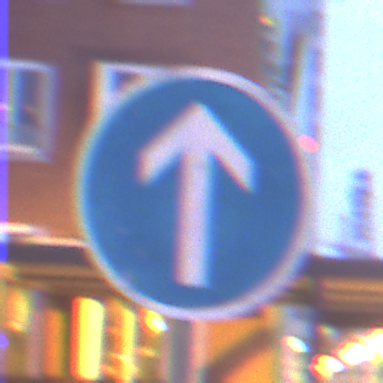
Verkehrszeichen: VorgeschriebeneFahrtrichtungGeradeaus
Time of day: Night
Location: Outdoor (Urban)
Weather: PartlyCloudy
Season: NotSpecified
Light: Artificial